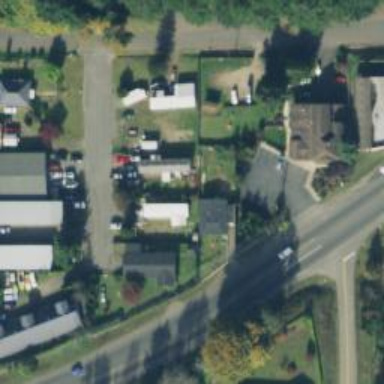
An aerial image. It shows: Veterinary facility.